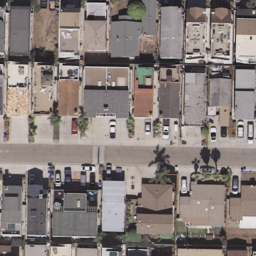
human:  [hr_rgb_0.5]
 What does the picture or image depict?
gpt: dense residential